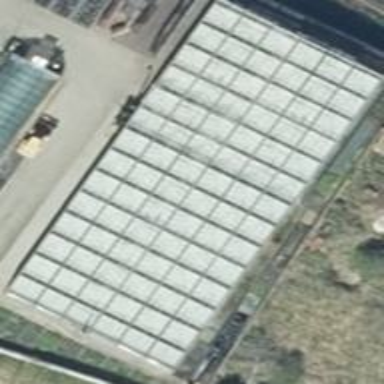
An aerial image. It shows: Greenhouse.